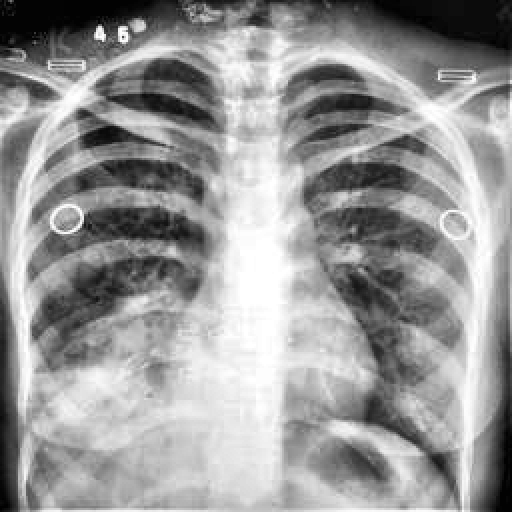
Finding: TUBERCULOSIS